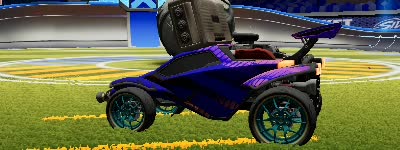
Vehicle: octane